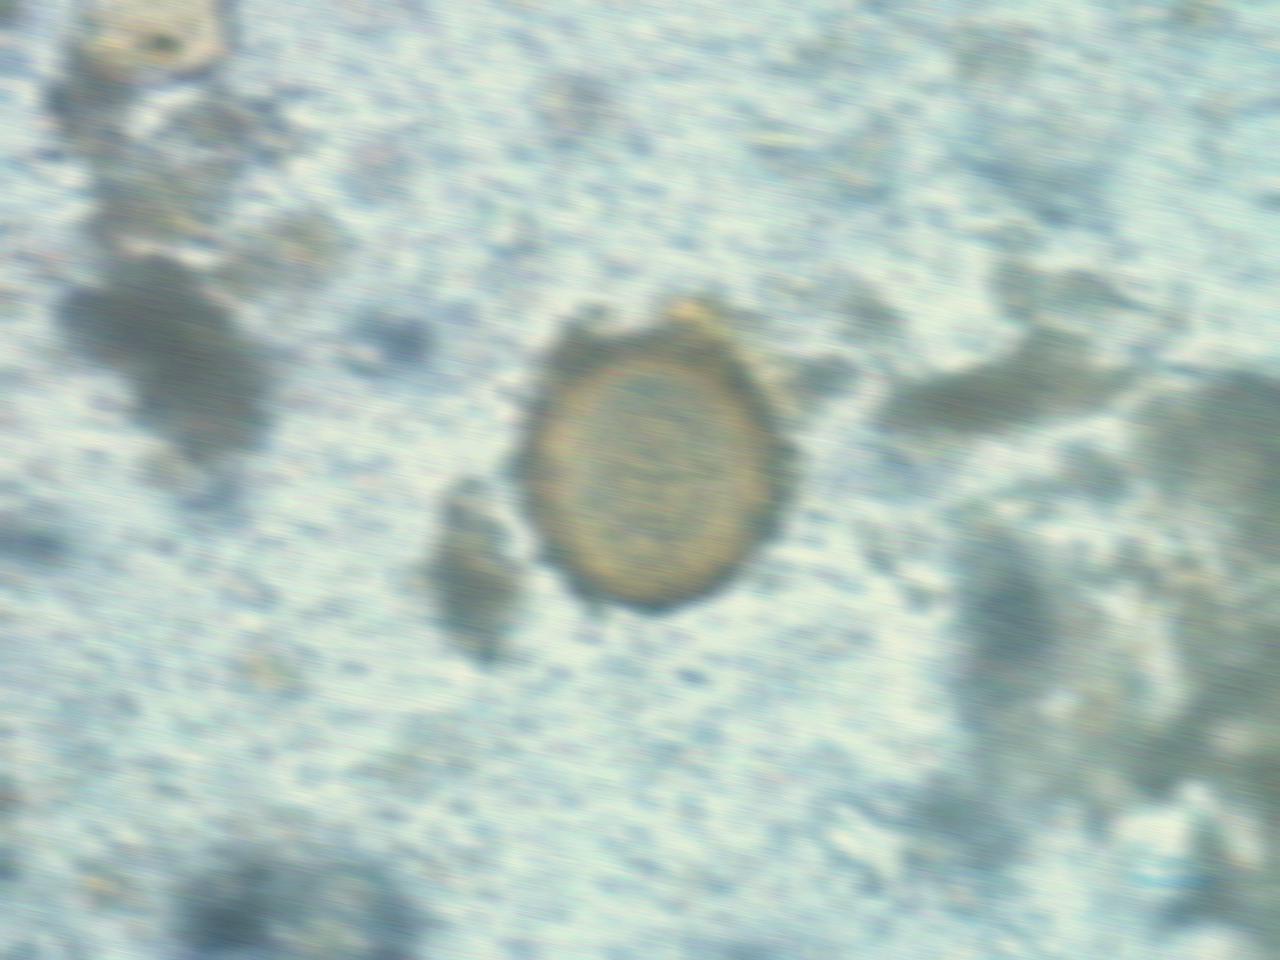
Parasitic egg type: Hymenolepis diminuta